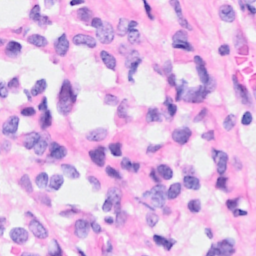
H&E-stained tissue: Breast